Interaction volume radius: 5 \u00c5
Interaction volume height: 10 \u00c5
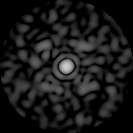
Disorder parameter: 0.8309